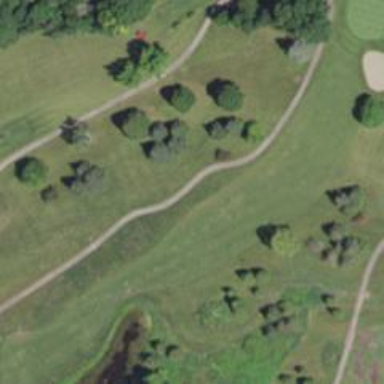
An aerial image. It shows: Grassy area designated as golf fairway.